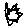
Label: sun